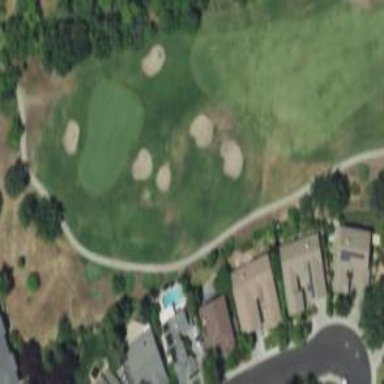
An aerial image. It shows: Lush grass fairway on golf course.